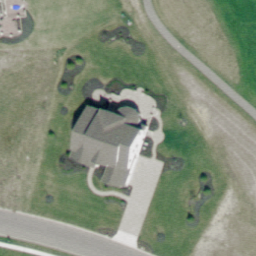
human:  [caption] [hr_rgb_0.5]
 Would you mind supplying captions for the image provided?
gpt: A house with grey roofs is in the sparse residential area .

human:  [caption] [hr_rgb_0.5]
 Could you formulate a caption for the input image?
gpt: A house with plants surrounded and a road beside is in the sparse residential area .

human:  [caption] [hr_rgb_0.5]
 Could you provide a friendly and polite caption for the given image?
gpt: This is a sparse residential area with a villa surrounded by trees and lawn .

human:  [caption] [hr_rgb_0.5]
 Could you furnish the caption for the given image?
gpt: A house with grey roofs is surrounded by trees and lawn in the sparse residential area .

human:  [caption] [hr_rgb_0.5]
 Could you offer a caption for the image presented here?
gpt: A house with many plants surrounded and a road beside .